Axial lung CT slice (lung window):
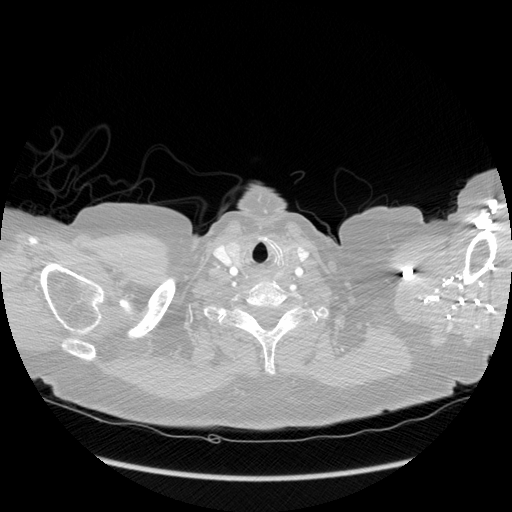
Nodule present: no